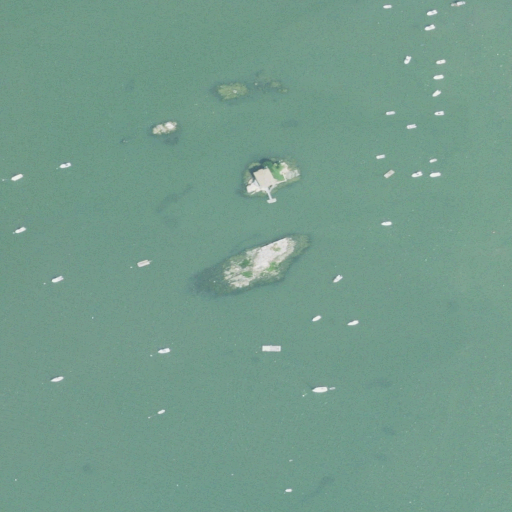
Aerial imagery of island in Connecticut named Frisbie Island containing only open water